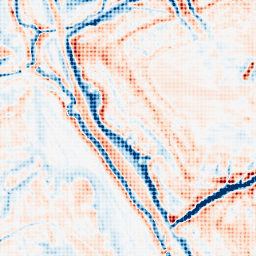
Category: edge_preserving
Decomposition family: bilateral
Decomposition parameters: d: 21
sigma_color: 150
sigma_space: 75
Upsampling method: sinc_blackman
Upsampling parameters: scale: 4
kernel_size: 4
Upsampling scale: 4